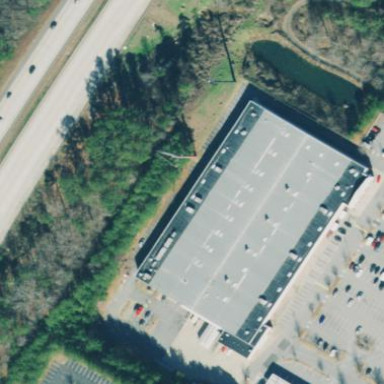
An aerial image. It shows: Wholesale shop located inside building.